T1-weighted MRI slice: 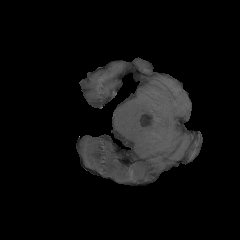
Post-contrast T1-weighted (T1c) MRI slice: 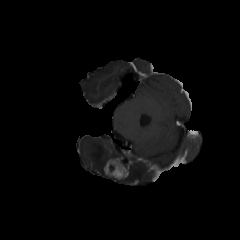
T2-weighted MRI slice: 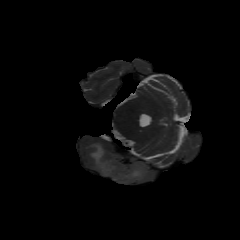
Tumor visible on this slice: yes